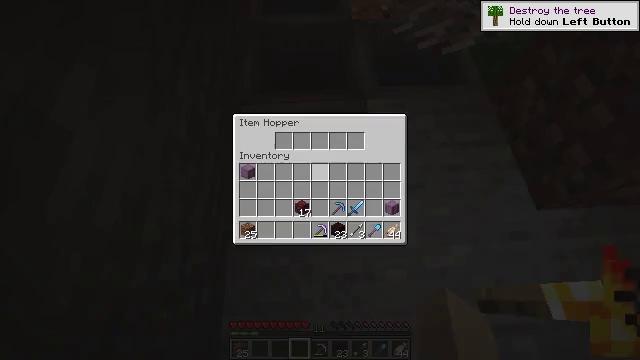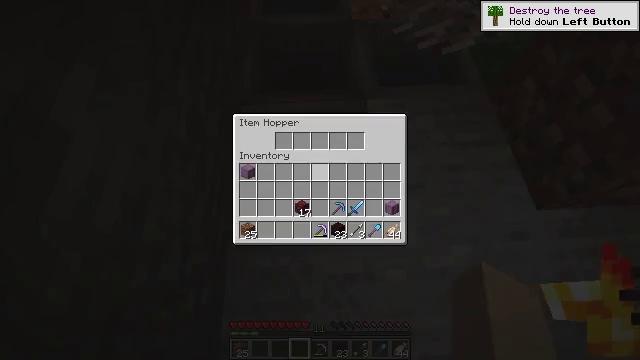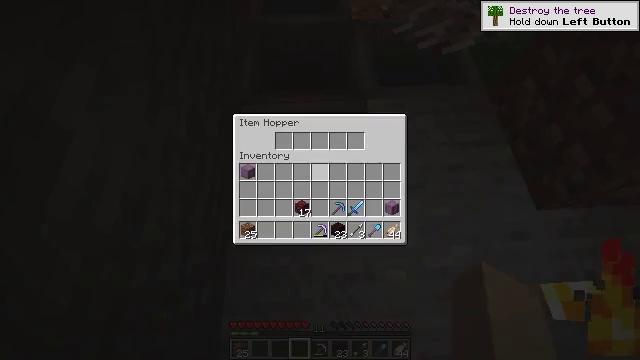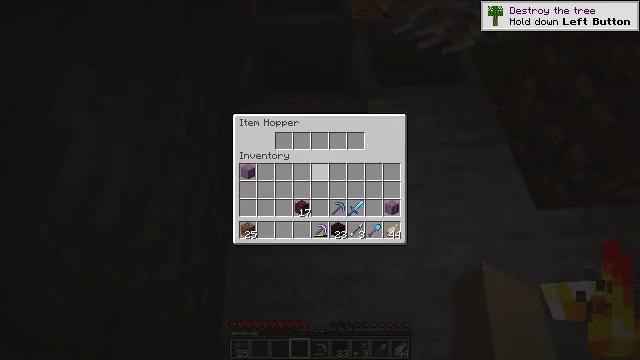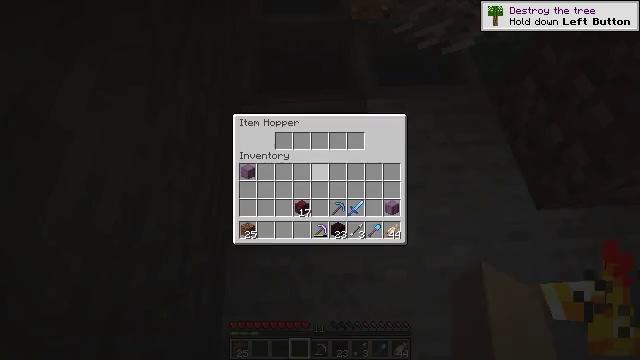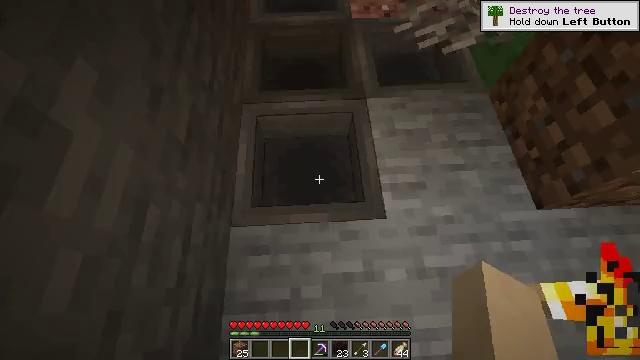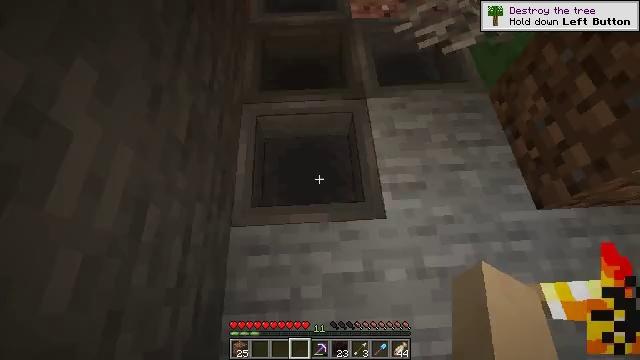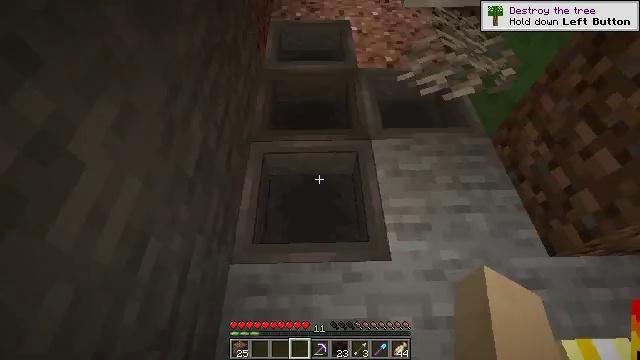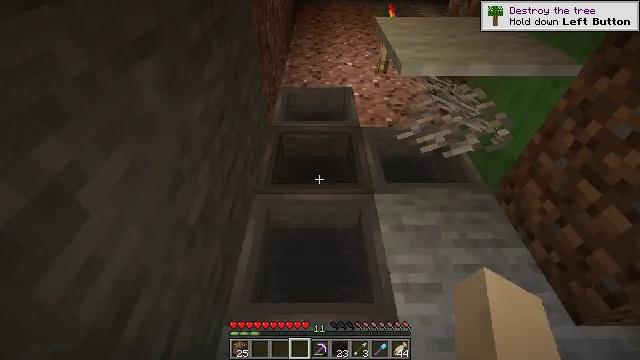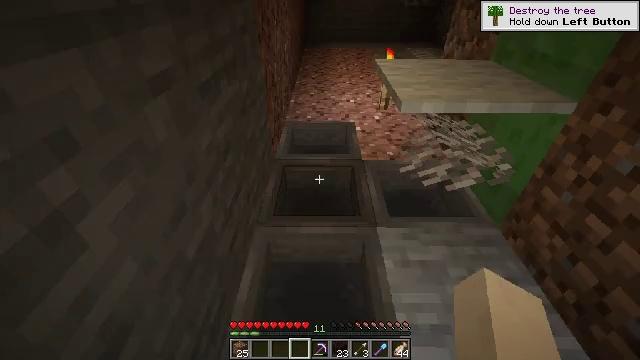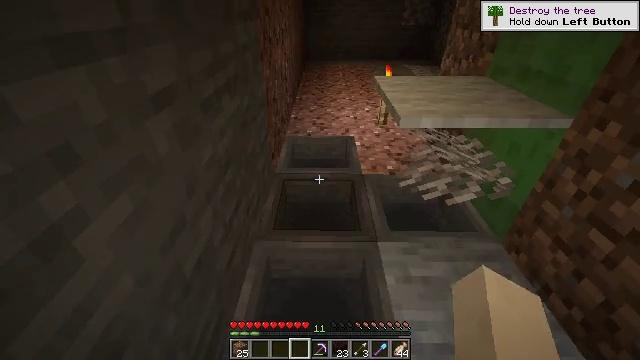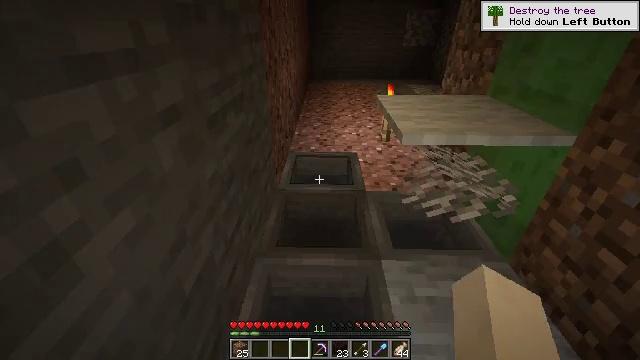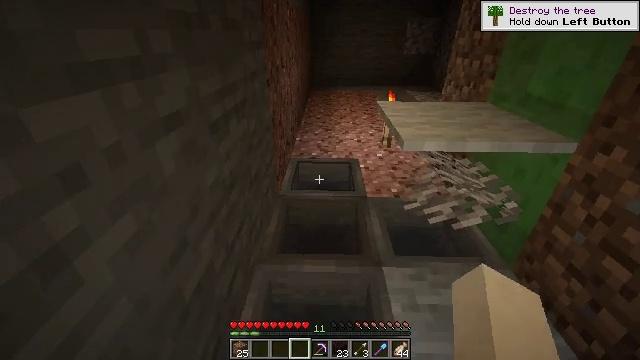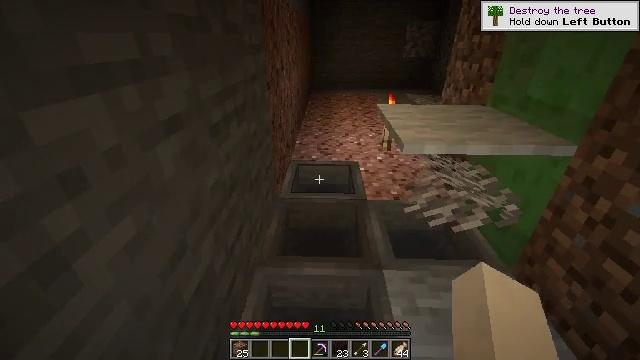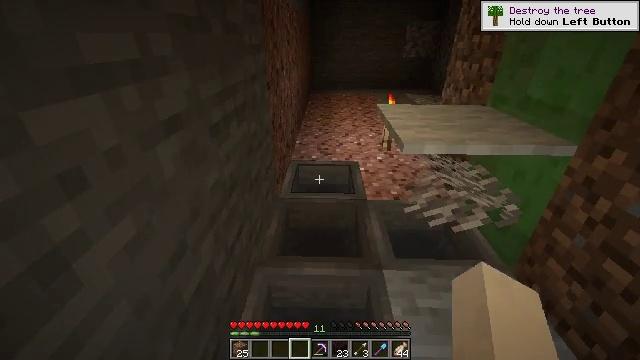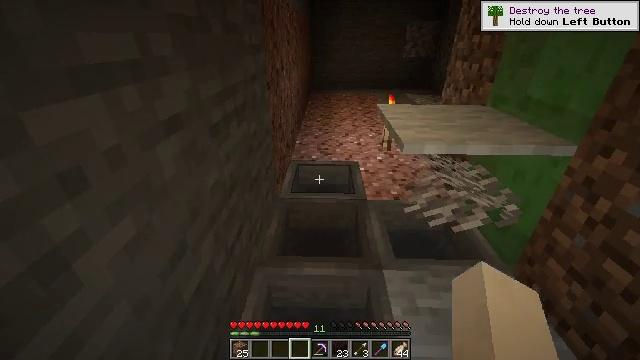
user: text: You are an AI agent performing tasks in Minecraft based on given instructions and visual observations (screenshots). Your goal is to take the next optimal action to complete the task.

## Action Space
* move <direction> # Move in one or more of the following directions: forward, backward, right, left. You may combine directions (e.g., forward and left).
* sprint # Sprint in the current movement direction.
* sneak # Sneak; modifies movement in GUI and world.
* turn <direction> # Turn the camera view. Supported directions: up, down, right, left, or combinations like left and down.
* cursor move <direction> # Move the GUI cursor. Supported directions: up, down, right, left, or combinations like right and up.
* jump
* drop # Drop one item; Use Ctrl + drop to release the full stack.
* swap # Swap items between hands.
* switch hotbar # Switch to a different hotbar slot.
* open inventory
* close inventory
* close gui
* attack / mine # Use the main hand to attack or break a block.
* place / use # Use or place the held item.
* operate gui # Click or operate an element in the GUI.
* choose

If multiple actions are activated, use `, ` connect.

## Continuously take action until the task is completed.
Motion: motion action
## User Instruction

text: Attack the shulker box to pick it up.
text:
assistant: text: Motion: no_op
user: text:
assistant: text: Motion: no_op
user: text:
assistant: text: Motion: no_op
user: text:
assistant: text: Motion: no_op
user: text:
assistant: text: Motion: no_op
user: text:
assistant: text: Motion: close gui
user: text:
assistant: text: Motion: turn left and up, open inventory
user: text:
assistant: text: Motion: turn left and up
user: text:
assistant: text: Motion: turn up
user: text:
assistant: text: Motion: turn up
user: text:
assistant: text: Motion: turn up
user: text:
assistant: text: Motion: turn up
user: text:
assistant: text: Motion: no_op
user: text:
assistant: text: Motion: no_op
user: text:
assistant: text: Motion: use / place
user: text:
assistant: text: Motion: use / place
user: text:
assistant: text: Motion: use / place
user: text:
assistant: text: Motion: no_op
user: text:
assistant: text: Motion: no_op
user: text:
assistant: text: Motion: no_op
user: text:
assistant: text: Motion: no_op
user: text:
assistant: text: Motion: no_op
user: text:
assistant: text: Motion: no_op
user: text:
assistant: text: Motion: sneak, cursor move up
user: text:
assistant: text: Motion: sneak, cursor move up
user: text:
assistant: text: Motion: sneak, cursor move up
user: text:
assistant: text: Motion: sneak, cursor move left
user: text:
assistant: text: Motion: sneak
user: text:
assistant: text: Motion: sneak, cursor move left
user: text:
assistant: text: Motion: sneak, cursor move left